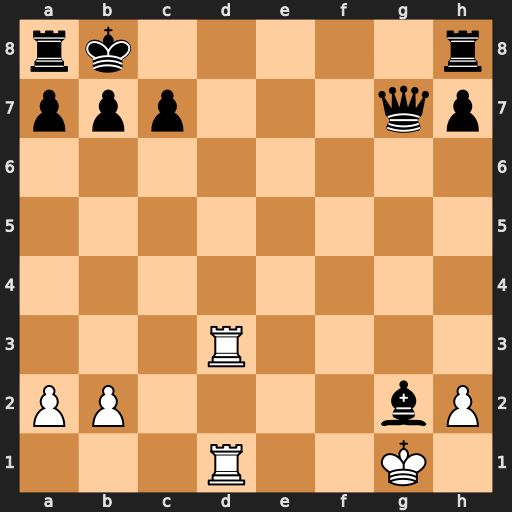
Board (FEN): rk5r/ppp3qp/8/8/8/3R4/PP4bP/3R2K1
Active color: w
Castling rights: -
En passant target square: -
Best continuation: Rd8+ Rxd8 Rxd8#